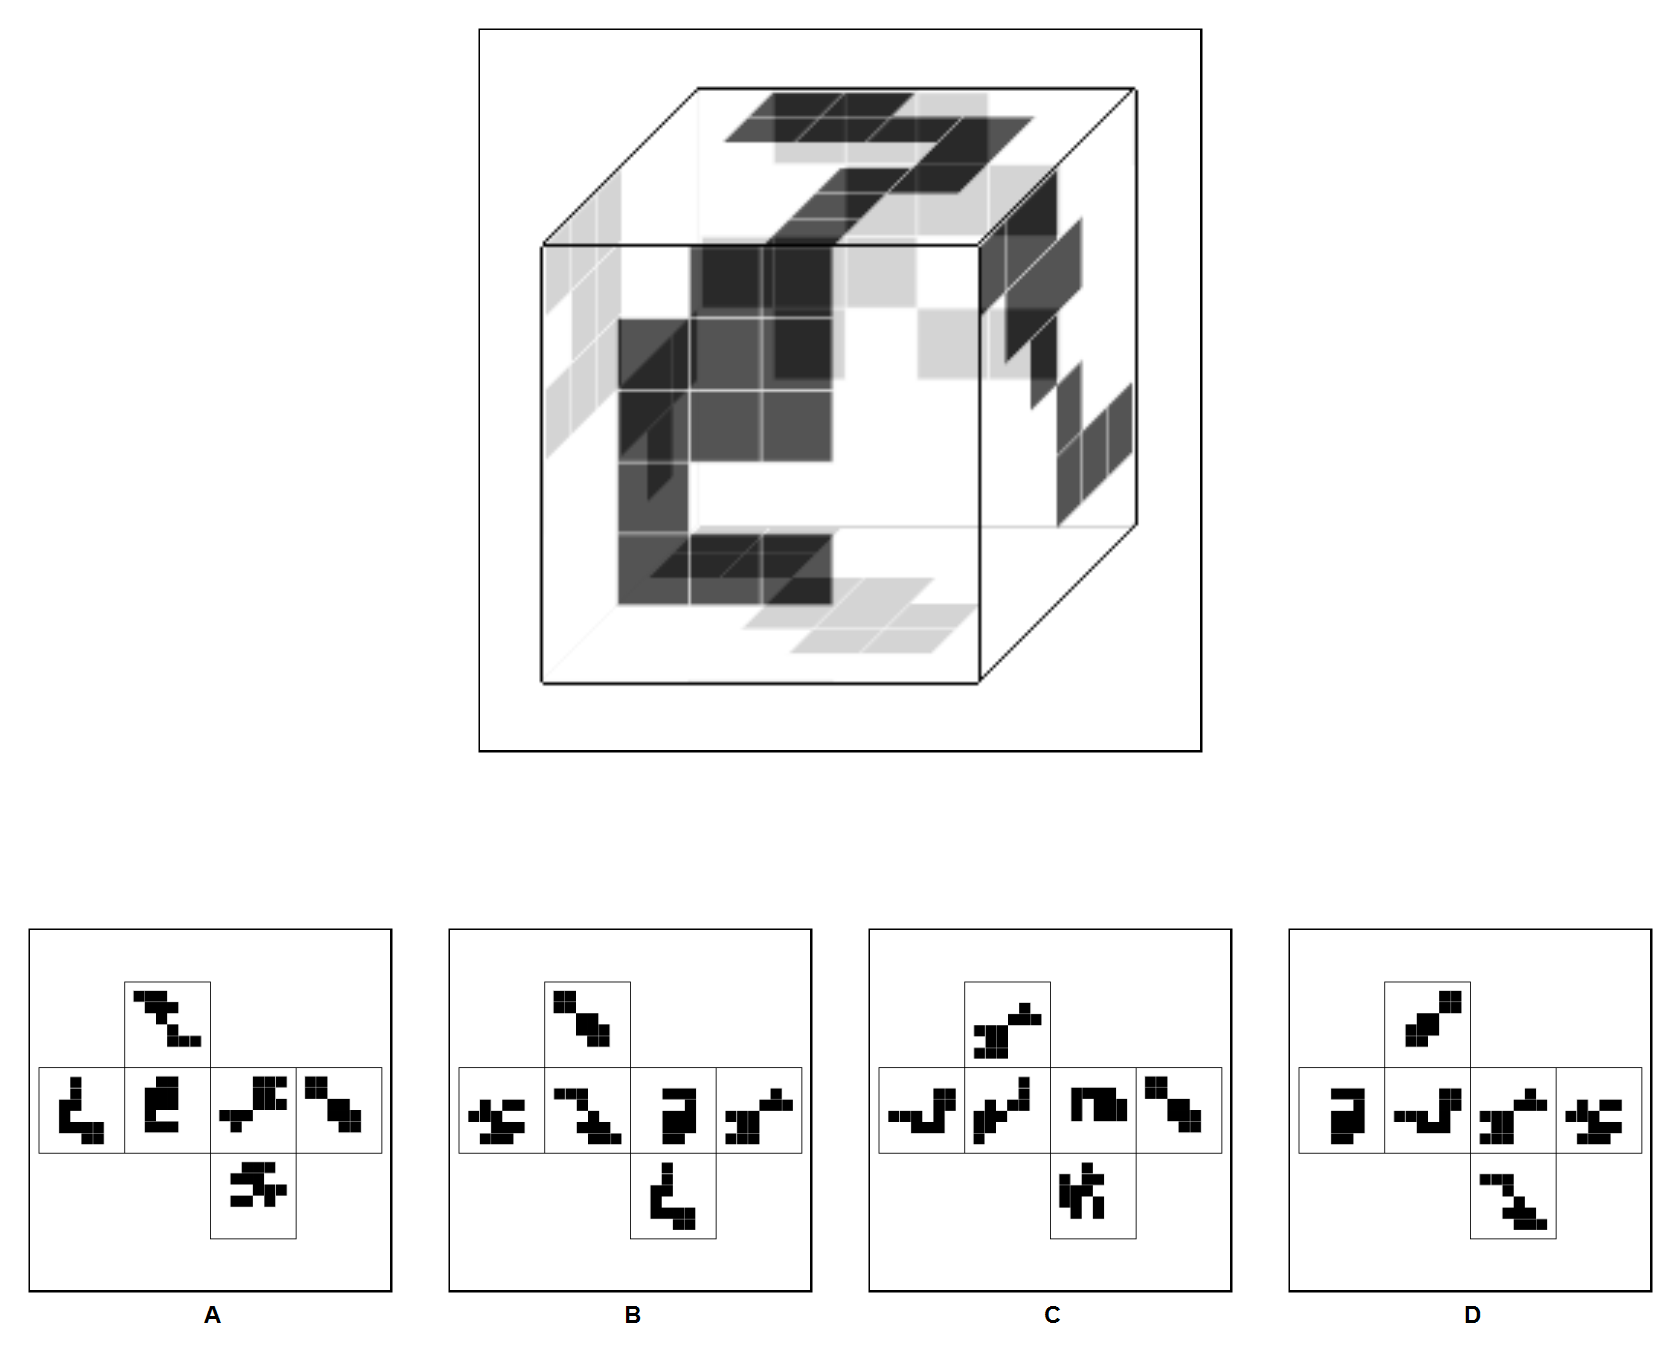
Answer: B